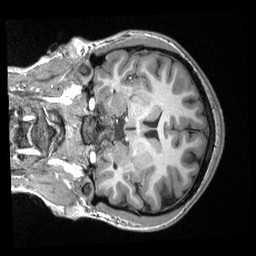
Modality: T1w
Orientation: coronal
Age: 19
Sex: female
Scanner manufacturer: siemens
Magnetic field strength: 3 T
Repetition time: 2.3 s
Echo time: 0.00308 s